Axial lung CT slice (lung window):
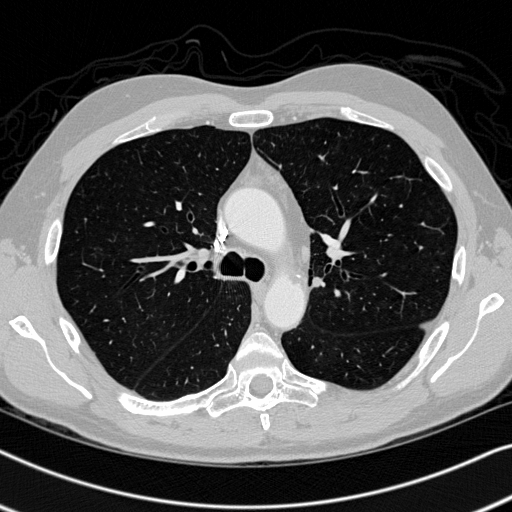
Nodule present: yes
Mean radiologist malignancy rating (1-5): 2.5